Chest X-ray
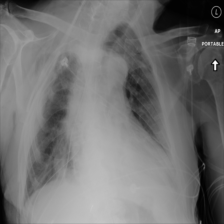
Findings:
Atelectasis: negative
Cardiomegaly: negative
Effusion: negative
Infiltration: negative
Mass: negative
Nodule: negative
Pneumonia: negative
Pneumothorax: negative
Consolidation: negative
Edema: negative
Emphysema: negative
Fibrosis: negative
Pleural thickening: negative
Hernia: negative